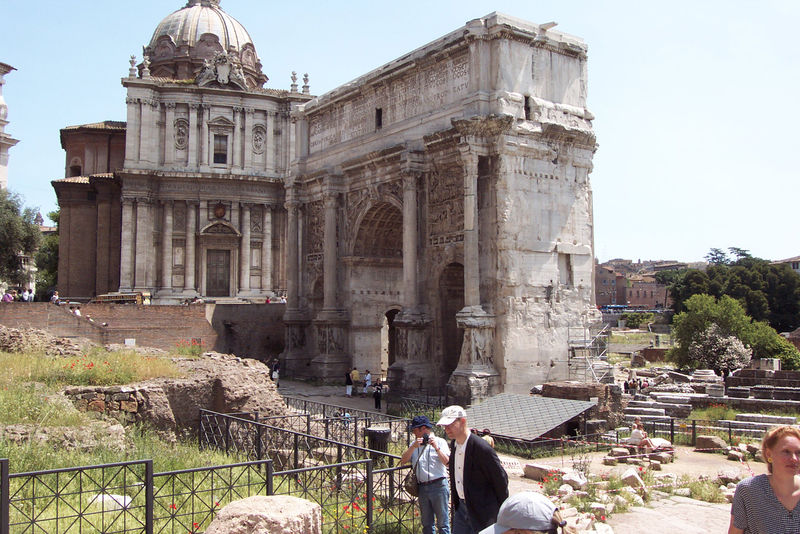
Titel: Forum Romanum: Santi Luca e Martina
Künstler: Pietro da Cortona
Standort: Rom, Forum Romanum (EU - I - Latium)
Schlagwörter: felsen, gestein, himmel, bäume, frauen, grün, menschen, blumen, fenster, frau, männer, säule, säulen, tür, gebäude, gras, wiese, zaun, alt, mütze, wand, sockel, stein, steine, gitter, kirche, garten, bogen, fassade, italien, fels, besucher, kuppel, treppen, stufen, tor, anbau, foto, fotografie, photographie, ruine, gerüst, antike, dom, mohn, ruinen, kapitelle, rom, photo, fragment, portal, wappen, pforte, antik, griechenland, tempel, kassetten, temple, museum, schirmmütze, forum, forum romanum, mittelmeer, triumphbogen, baustelle, fenste, neapel, teil, archäologie, temepl, touristen, baume, ausgrabung, fotoapparat, kamera, titusbogen, gneapel, touriszten